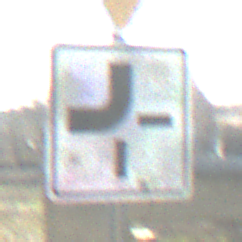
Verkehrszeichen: VerlaufVorfahrtsstrasse2
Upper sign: VorfahrtGewaehren
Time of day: MorningAfternoon
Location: Outdoor (Suburban)
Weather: Clear
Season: NotSpecified
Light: Natural